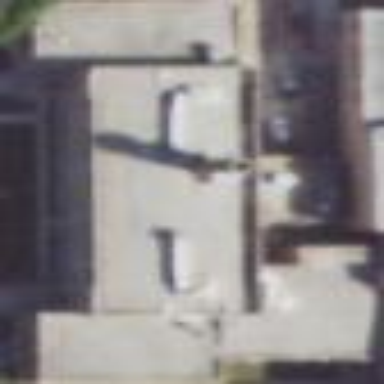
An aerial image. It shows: School building.